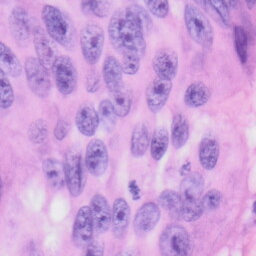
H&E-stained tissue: Skin